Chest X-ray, AP view. Patient: 36 years old, sex M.
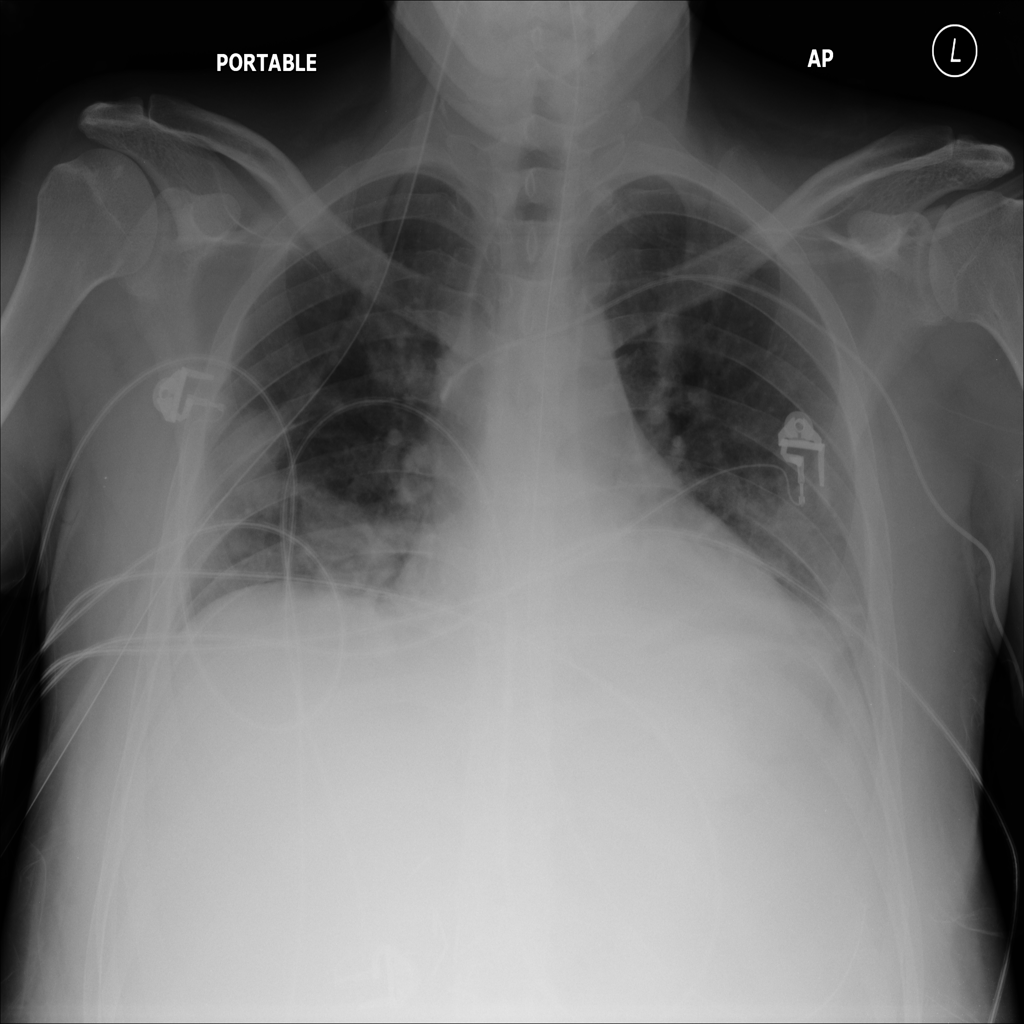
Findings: No Finding